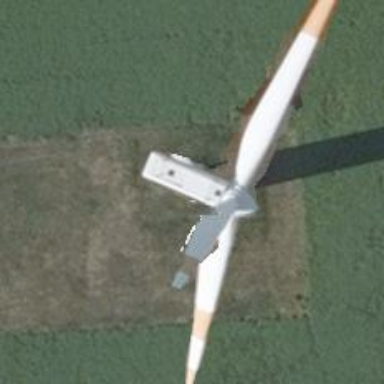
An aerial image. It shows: Wind generator in the form of horizontal axis wind turbine.